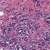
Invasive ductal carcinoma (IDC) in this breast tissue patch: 1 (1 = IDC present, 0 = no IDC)